Question: im trying to set that kind of layout: 3 images displayed horizontally, and numbers in the next row displayed under those images.
Here's the wanted layout:

Here's my current xml layout, that displays the images fine, but the numbers are not right under the images, how can I do that?
(you can copy it to a new project and watch the layout)the layout:
<URL>
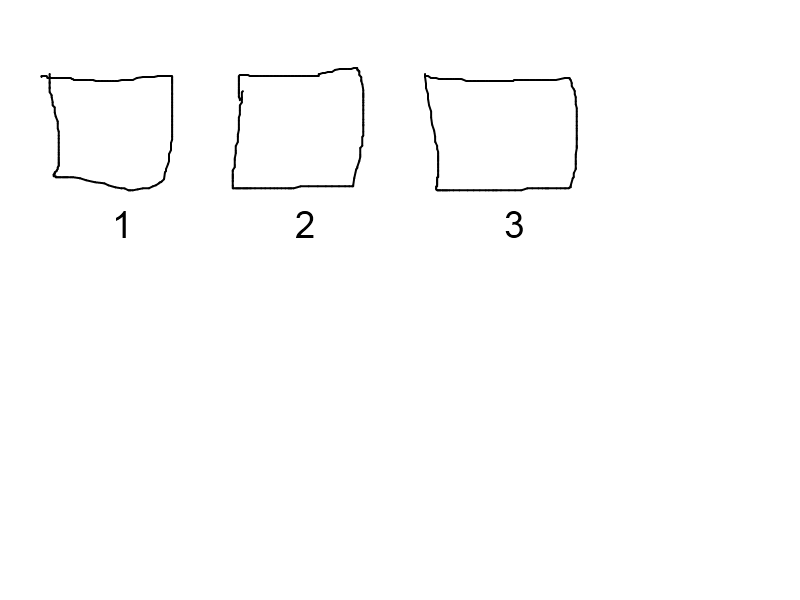
Answer: Here you go.
I used a horizontal LinearLayout with 'android:weightSum="3"', and each child with a 'android:layout_weight="1"'.
Notice also that the width of the childred is 'android:layout_width="0dip"'.
The second image is way bigger that the other two.

'''
<LinearLayout
android:layout_width="fill_parent"
android:layout_height="100dip"
android:background="#333"
android:orientation="horizontal"
android:weightSum="3" >
<LinearLayout
android:layout_width="0dip"
android:layout_height="fill_parent"
android:layout_margin="5dip"
android:layout_weight="1"
android:background="#fff"
android:gravity="center"
android:orientation="vertical" >
<ImageView
android:layout_width="wrap_content"
android:layout_height="0dip"
android:layout_weight="1"
android:scaleType="centerInside"
android:src="@drawable/ic_launcher" />
<TextView
android:layout_width="wrap_content"
android:layout_height="wrap_content"
android:text="1" />
</LinearLayout>
<LinearLayout
android:layout_width="0dip"
android:layout_height="fill_parent"
android:layout_margin="5dip"
android:layout_weight="1"
android:background="#fff"
android:gravity="center"
android:orientation="vertical" >
<ImageView
android:layout_width="wrap_content"
android:layout_height="0dip"
android:layout_weight="1"
android:scaleType="centerInside"
android:src="@drawable/wonders_of_zen" />
<TextView
android:layout_width="wrap_content"
android:layout_height="wrap_content"
android:text="2" />
</LinearLayout>
<LinearLayout
android:layout_width="0dip"
android:layout_height="fill_parent"
android:layout_margin="5dip"
android:layout_weight="1"
android:background="#fff"
android:gravity="center"
android:orientation="vertical" >
<ImageView
android:layout_width="wrap_content"
android:layout_height="0dip"
android:layout_weight="1"
android:scaleType="centerInside"
android:src="@drawable/ic_launcher" />
<TextView
android:layout_width="wrap_content"
android:layout_height="wrap_content"
android:text="3" />
</LinearLayout>
</LinearLayout>
'''